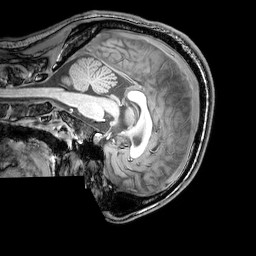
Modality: T1w
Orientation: sagittal
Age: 22
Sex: male
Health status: healthy
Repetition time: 0.081 s
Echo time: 0.037 s